Field crop: tomato
Growth stage: 1
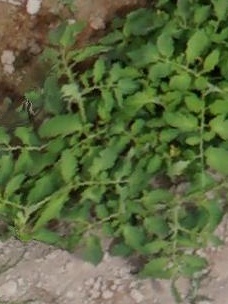
Species: tomato